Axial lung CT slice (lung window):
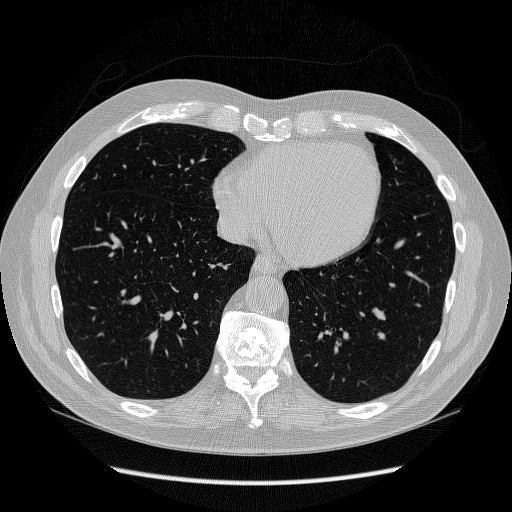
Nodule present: no